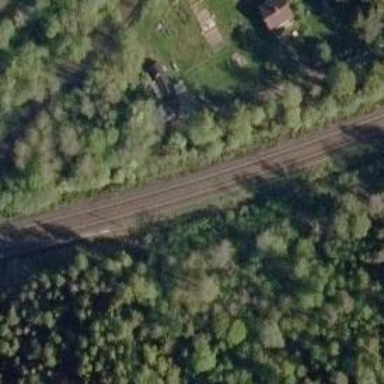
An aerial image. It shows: Railway with continuous electrified contact line.